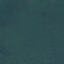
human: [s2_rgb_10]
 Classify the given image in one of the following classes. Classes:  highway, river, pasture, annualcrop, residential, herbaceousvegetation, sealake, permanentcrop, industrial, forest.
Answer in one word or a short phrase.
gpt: Forest